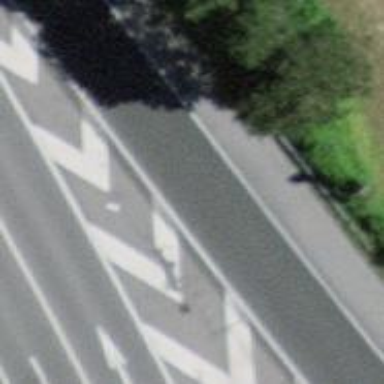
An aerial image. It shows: Asphalt motorway link.